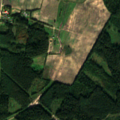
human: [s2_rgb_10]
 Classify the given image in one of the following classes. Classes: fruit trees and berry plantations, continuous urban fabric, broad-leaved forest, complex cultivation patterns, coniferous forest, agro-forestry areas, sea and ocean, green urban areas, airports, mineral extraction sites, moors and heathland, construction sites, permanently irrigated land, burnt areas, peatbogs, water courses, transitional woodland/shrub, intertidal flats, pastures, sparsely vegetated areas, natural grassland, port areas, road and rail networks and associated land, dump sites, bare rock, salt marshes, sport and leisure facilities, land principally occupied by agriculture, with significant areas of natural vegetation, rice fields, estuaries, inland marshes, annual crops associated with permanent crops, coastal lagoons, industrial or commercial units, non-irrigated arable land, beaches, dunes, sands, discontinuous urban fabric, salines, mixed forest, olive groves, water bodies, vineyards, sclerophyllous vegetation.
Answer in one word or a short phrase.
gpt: non-irrigated arable land, complex cultivation patterns, mixed forest